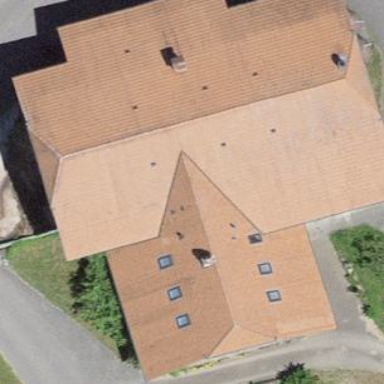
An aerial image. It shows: Farm building with half-hipped roof shape.